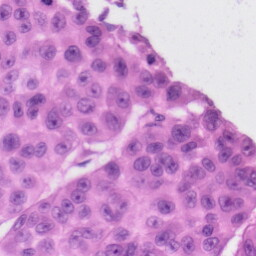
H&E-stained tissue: Skin